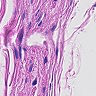
Metastatic tissue present: no